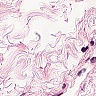
Metastatic tissue present: no